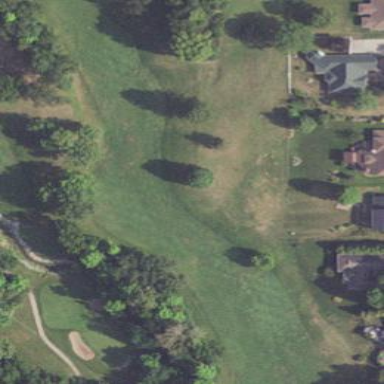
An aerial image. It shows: Golf fairway surrounded by grass.